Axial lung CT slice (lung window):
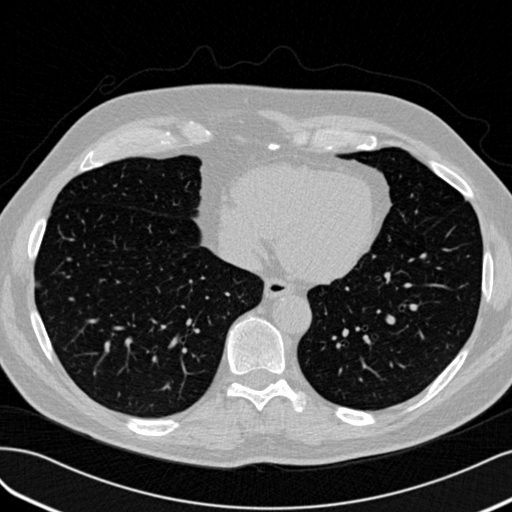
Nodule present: no